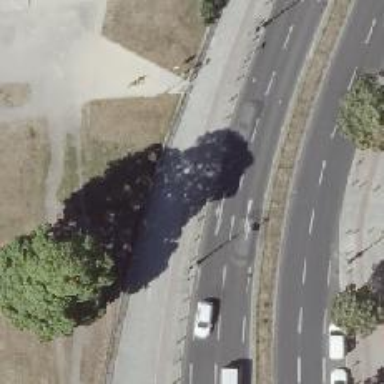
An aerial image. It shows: Cycleway.